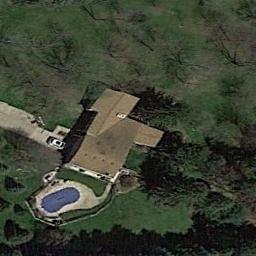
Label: sparse_residential